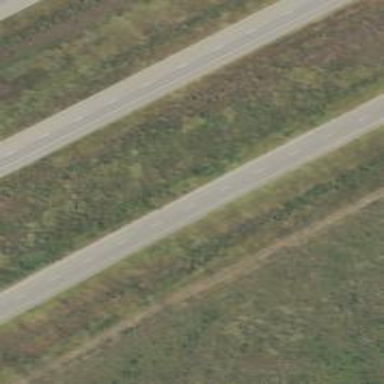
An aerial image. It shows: Tertiary road with frontage road along it.